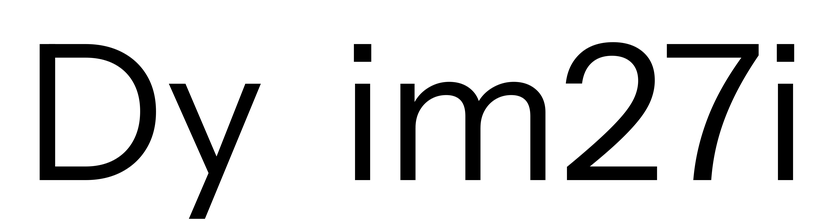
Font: InstrumentSans_Regular